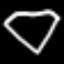
Label: diamond